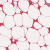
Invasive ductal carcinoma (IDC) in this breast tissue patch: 0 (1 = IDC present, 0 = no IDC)